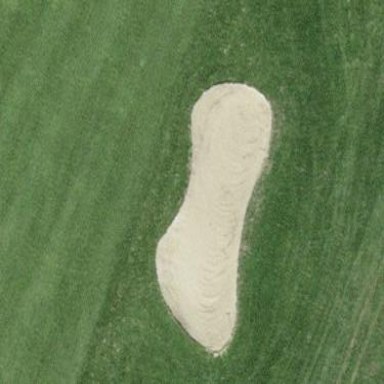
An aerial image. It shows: Sandy area is golf bunker.